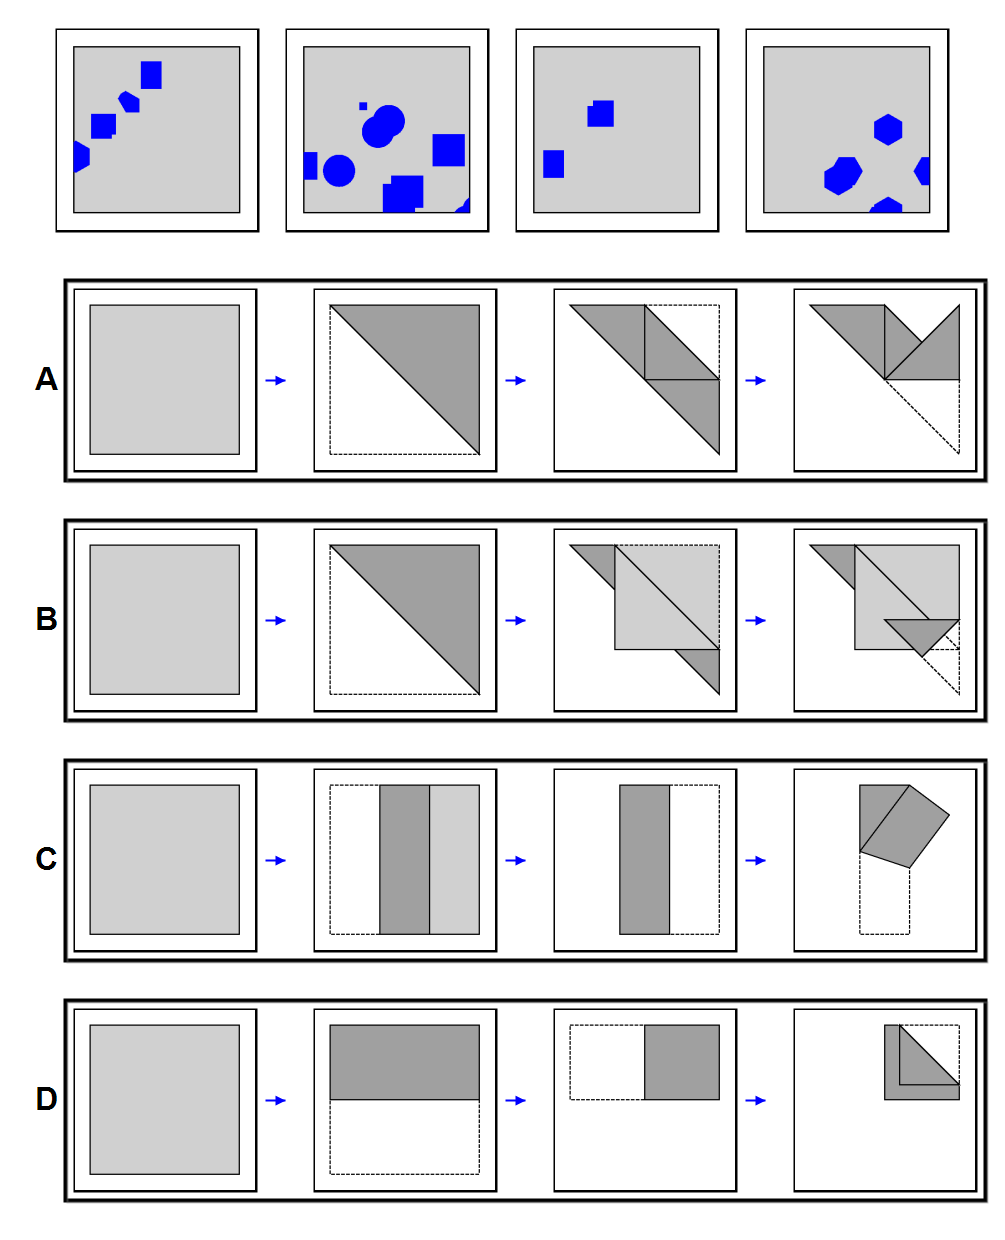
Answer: B